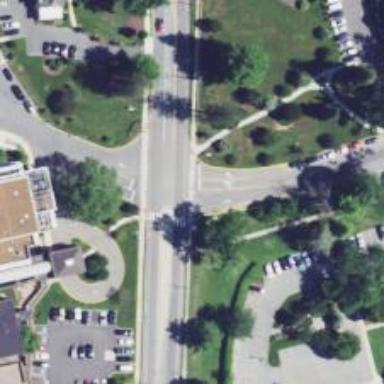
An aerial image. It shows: Marked crossing on footway.